Interaction volume radius: 5 \u00c5
Interaction volume height: 30 \u00c5
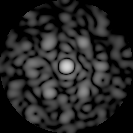
Disorder parameter: 0.6328